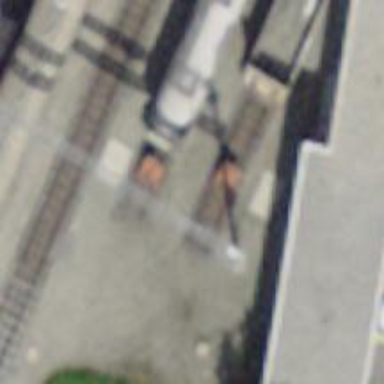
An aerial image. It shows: Railway buffer stop.